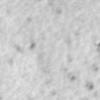
Label: no_change